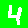
Digit: 4